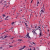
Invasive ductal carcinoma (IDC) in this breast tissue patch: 0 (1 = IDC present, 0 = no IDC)